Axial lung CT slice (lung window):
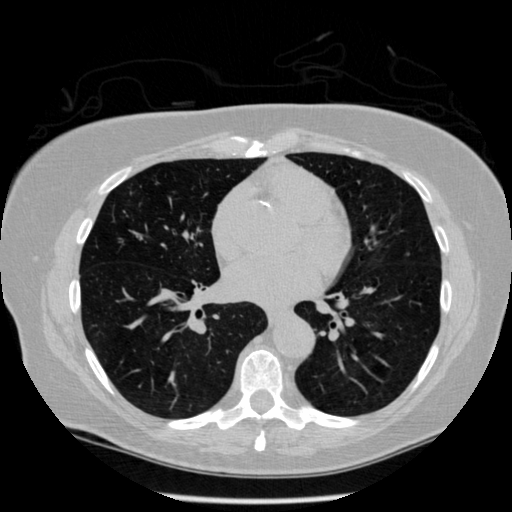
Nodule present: no